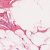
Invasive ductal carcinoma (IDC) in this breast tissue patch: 0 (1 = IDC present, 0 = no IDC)